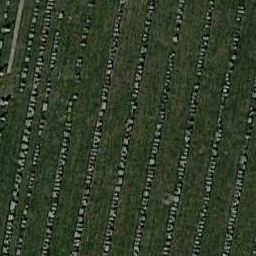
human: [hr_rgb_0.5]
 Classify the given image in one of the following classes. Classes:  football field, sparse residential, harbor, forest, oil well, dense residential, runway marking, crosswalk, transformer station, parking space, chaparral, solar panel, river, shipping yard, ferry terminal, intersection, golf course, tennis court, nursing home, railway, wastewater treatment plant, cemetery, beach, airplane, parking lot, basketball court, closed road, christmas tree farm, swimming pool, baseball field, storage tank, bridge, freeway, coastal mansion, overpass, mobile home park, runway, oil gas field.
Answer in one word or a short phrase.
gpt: cemetery